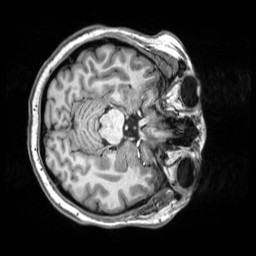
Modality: T1w
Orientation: axial
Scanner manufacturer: siemens
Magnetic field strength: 3 T
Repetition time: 2.5 s
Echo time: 0.00343 s